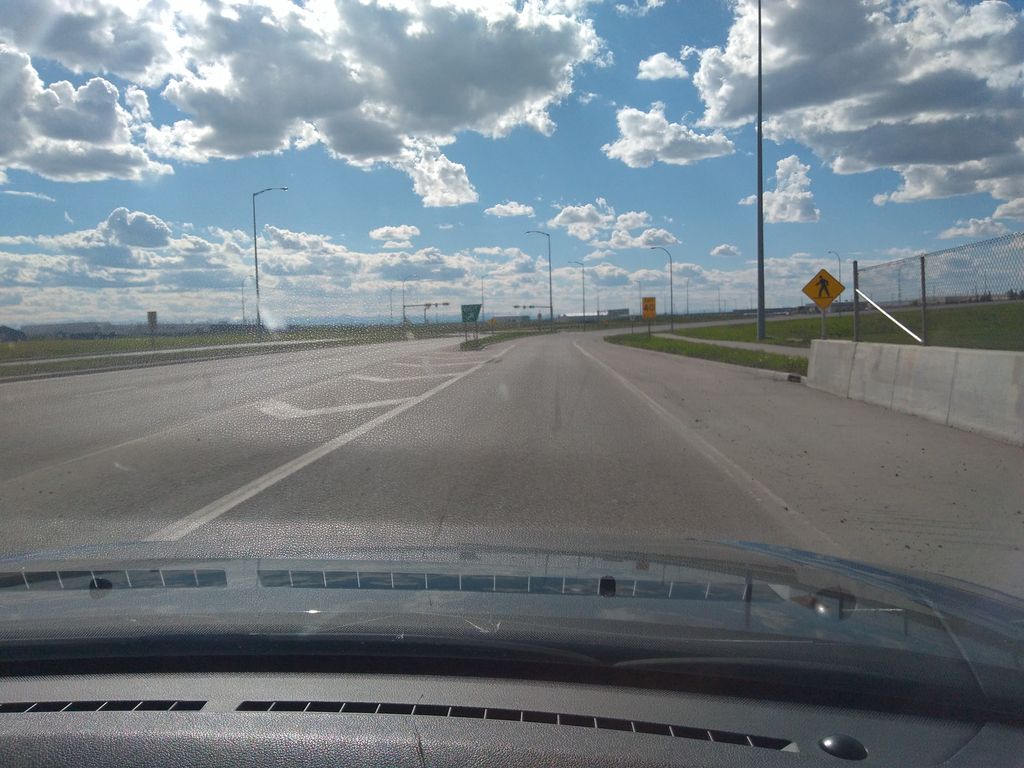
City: calgary